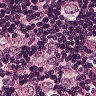
Metastatic tissue present: yes